Question: I created a new project with xcode 6.0.1 using swift and set deployment target to iOS 7.0.
The screen size is wrong for iPhone 5s in iOS7 - it shouldn't have any black spaces.

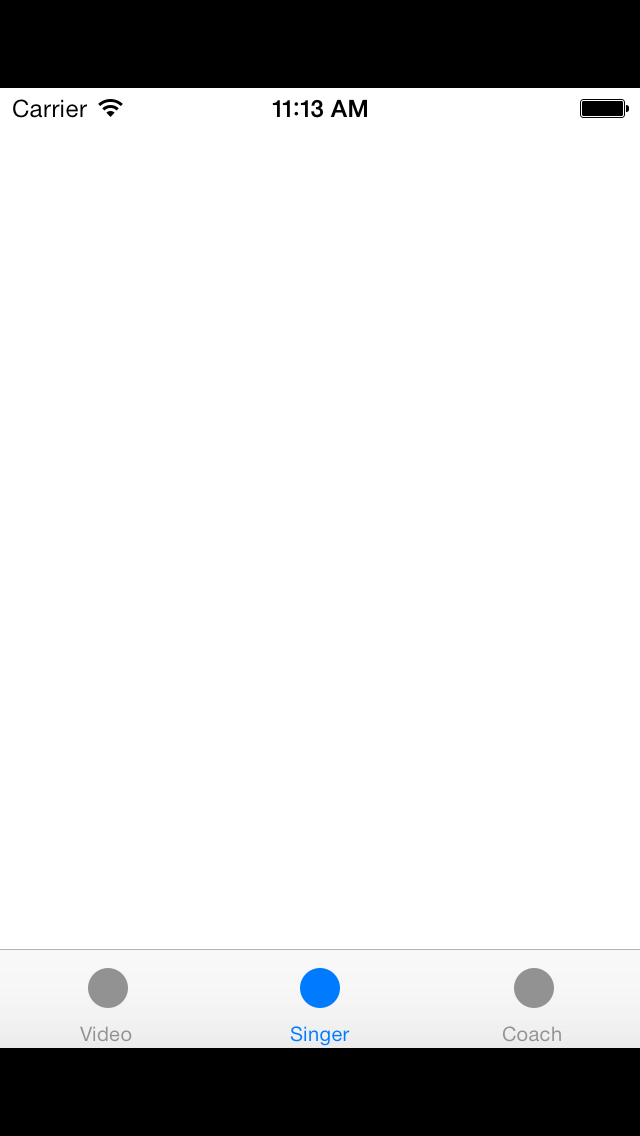
Answer: In new Xcode 6 projects, you don't have these Default-568h@2x.png images.
Do the next steps to fix it:
1) Open your Images.xcassets and look for . It is probably missing.

2) In this case, click on + (located at the bottom) and click on New Launch Image.
3) Select your project target and open Build Settings tab. Look for "Asset Catalog Compiler - Options" section and then "Asset Catalog Launch Image Set Name", if it is empty type LaunchImage.

Voila!